Question: I am very new to angularjs .I am stuck in getting local json data into controller
Here is .js file :
'''
'use strict';
angular.module('angularPlaygroundApp').factory('campaignService', function($http) {
return $http.get('data/campaign.json');
})
.controller('CampaignCtrl', function ($scope, campaignService) {
$scope.name = '';
campaignService.success(function(data){
console.log('check');
$scope.name = data.compaigns;
console.log(data);
});
});
'''
Even console.log inside controller not giving response .
Let me know if I am making some mistake .
You can see my directory structure here

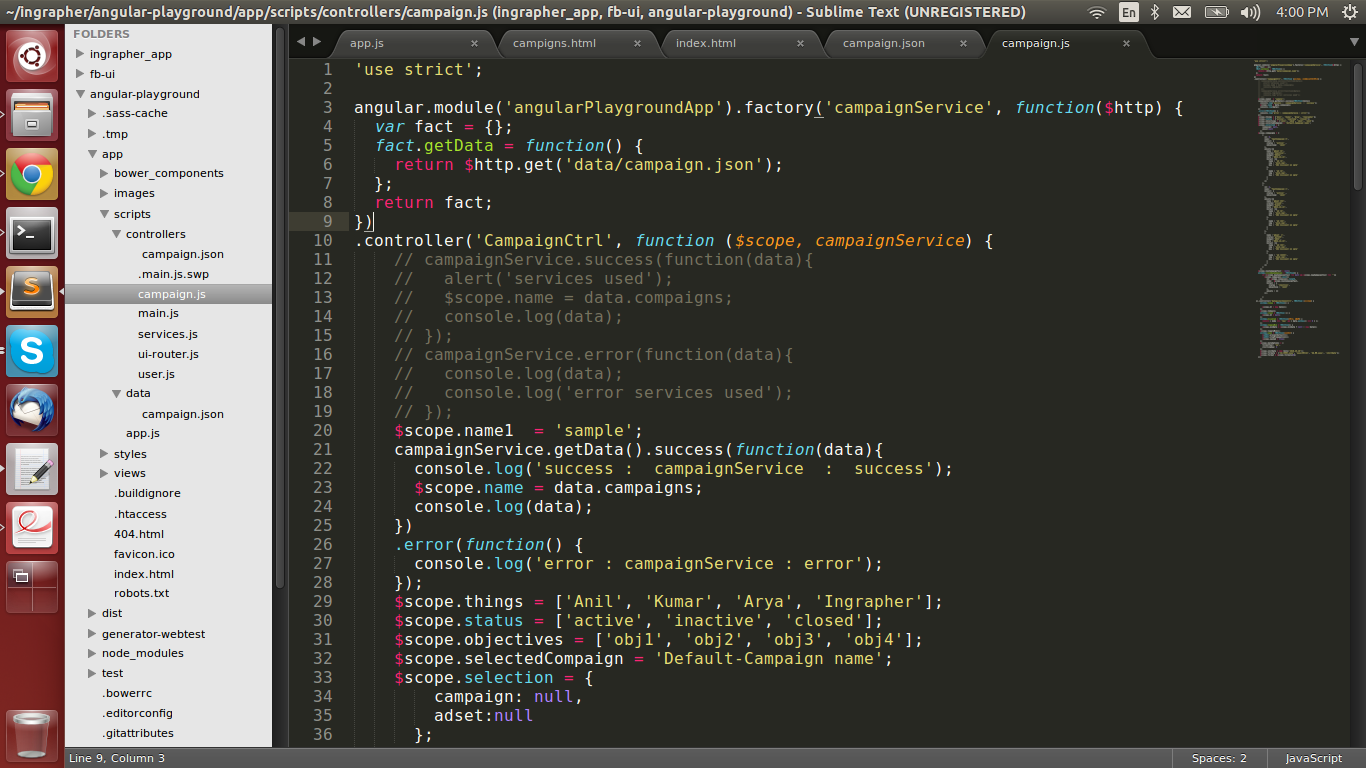
Answer: You need to create an object inside your factory declaration and return that.
'''
angular.module('angularPlaygroundApp').factory('campaignService', function($http) {
var fact = {};
fact.getData = function() {
return $http.get('data/campaign.json');
};
return fact;
})
'''
Inside your controller, you'd use
'''
campaignService.getData()....
'''
Here's the entire code (you had an error in the module decrlaration also):
campaign.json (copied some array code off wikipedia):
'''
{
"campaigns":
[
{ "type": "home", "number": "<PHONE>" },
{ "type": "office", "number": "<PHONE>" }
]
}
'''
index.html:
'''
<!doctype html>
<html lang="en" ng-app="angularPlaygroundApp">
<head>
<meta charset="UTF-8">
<title>Document</title>
</head>
<body >
<script src= "angular.js"></script>
<script src= "script.js"></script>
<div ng-controller='CampaignCtrl'>
{{name}}
</div>
</body>
</html>
'''
script.js:
'''
angular.module('angularPlaygroundApp', [])
.factory('campaignService', function($http) {
var fact = {};
fact.getData = function() {
return $http.get('data/campaign.json');
};
return fact;
})
.controller('CampaignCtrl', function ($scope, campaignService) {
$scope.name = [];
campaignService.getData()
.success(function(data){
$scope.name = data.campaigns;
console.log(data);
})
.error(function(data) {
console.log('error');
});
});
'''